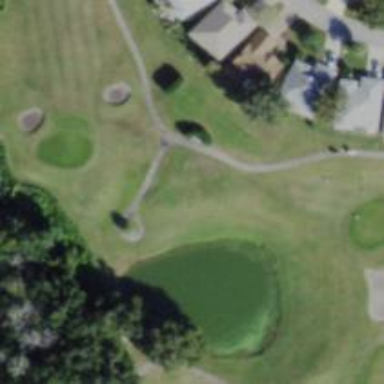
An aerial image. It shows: Path for golf carts.